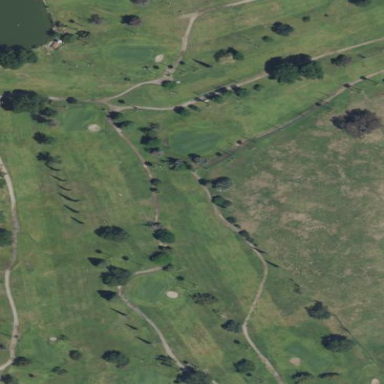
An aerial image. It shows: Golf course.